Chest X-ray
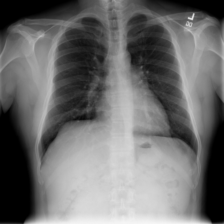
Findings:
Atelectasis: negative
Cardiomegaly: negative
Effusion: negative
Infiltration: positive
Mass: negative
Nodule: negative
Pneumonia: negative
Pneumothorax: negative
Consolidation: negative
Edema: negative
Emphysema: negative
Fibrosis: negative
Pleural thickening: negative
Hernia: negative